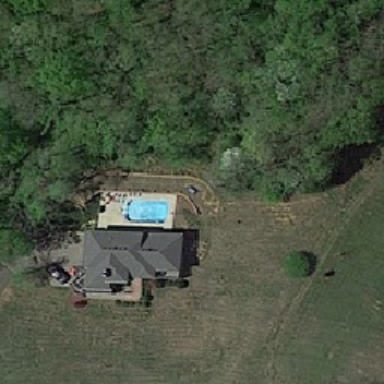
Beside the grey roof is a vast forest .